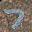
Label: 7